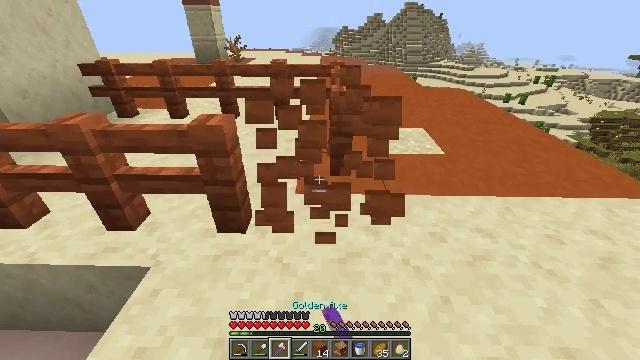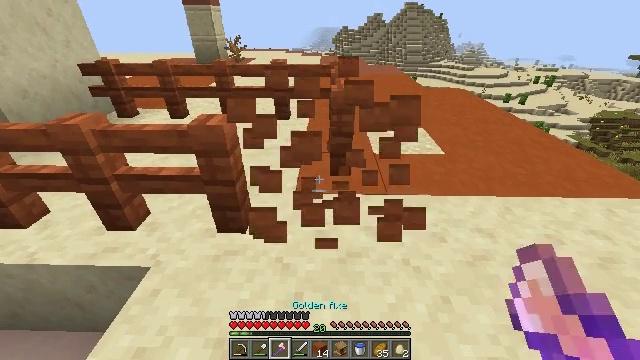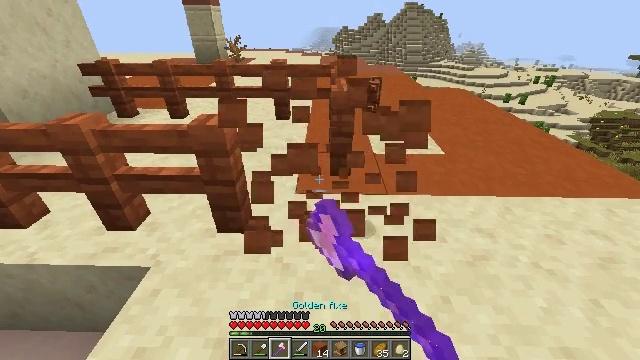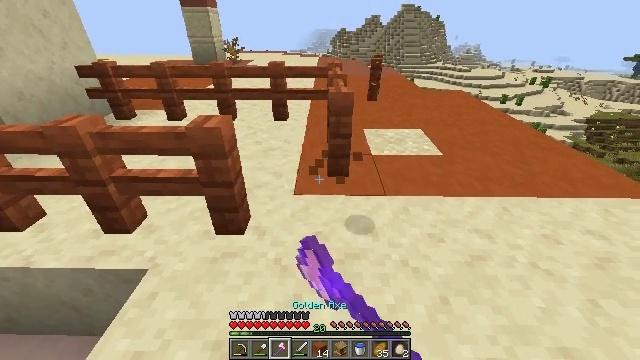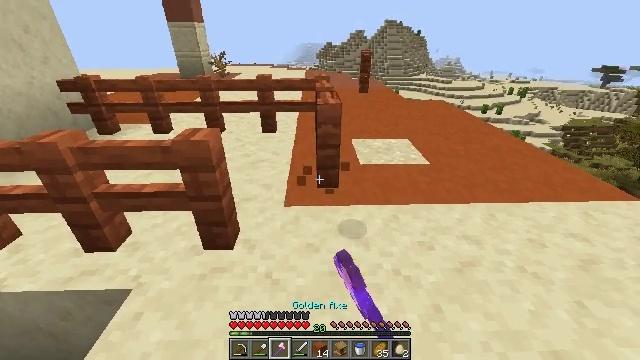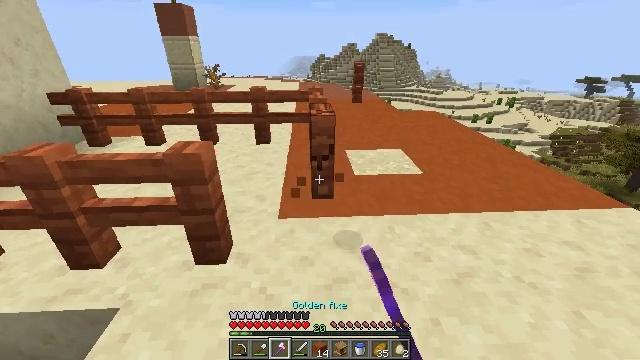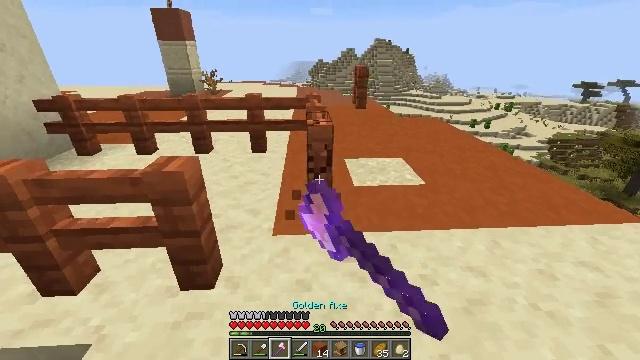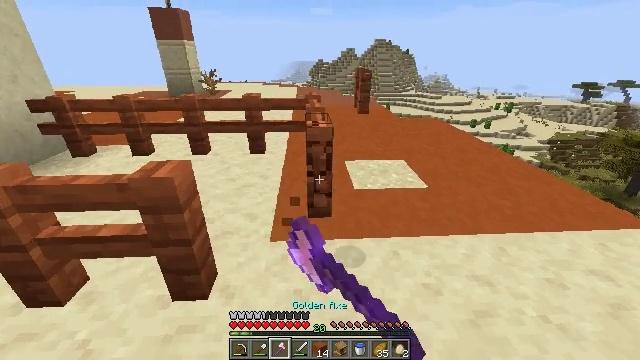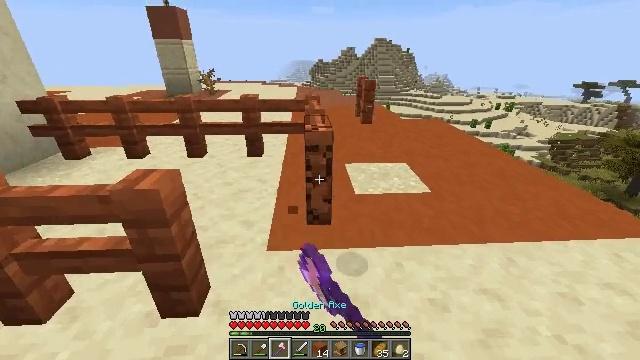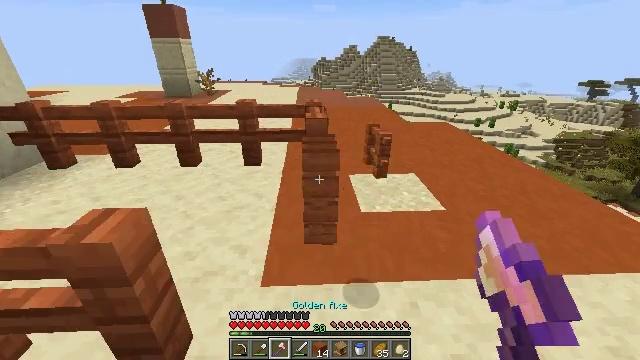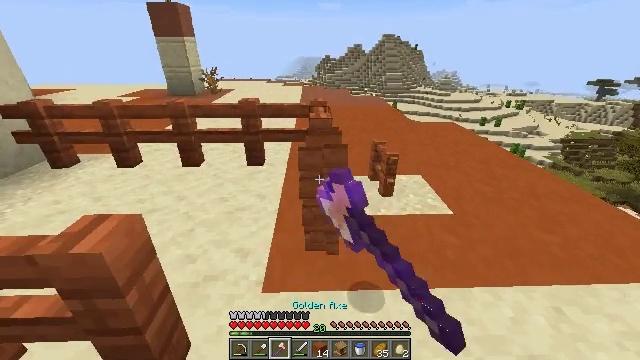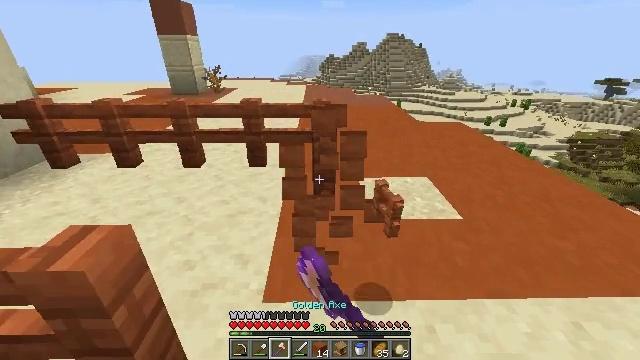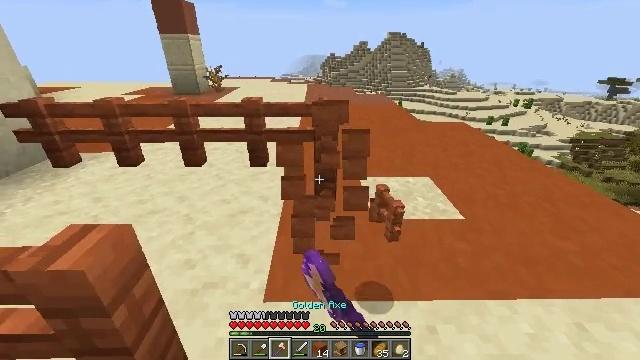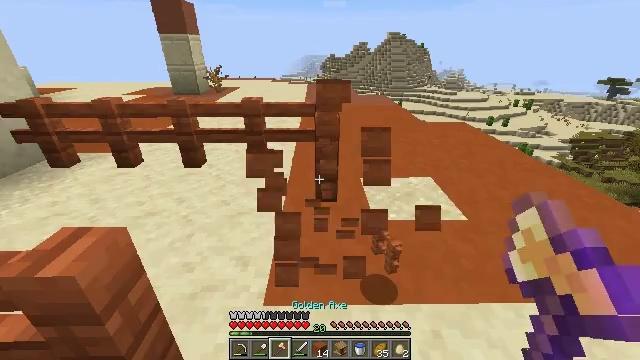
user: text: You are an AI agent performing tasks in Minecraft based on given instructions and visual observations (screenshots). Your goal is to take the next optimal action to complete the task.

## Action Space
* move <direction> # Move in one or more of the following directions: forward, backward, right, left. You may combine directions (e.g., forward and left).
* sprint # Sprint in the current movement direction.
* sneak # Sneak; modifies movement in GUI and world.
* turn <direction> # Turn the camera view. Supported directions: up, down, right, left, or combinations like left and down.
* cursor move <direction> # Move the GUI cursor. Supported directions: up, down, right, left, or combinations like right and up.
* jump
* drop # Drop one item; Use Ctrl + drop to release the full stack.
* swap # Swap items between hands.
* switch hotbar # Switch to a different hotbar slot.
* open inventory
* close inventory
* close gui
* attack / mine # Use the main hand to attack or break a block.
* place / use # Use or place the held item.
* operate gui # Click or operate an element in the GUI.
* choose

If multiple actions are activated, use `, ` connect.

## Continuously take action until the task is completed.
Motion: motion action
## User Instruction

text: Break the acacia fence to collect it.
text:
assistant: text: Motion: attack / mine
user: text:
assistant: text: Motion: attack / mine
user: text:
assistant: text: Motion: attack / mine
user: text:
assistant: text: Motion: turn right and up, attack / mine
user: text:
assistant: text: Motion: move forward, turn right and up, attack / mine
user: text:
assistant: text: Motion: move forward, attack / mine
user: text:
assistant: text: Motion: move forward, attack / mine
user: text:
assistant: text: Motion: move forward, attack / mine
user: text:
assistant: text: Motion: move forward, attack / mine
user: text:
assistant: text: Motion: attack / mine
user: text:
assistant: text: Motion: attack / mine
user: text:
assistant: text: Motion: attack / mine
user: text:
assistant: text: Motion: attack / mine
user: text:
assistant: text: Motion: attack / mine